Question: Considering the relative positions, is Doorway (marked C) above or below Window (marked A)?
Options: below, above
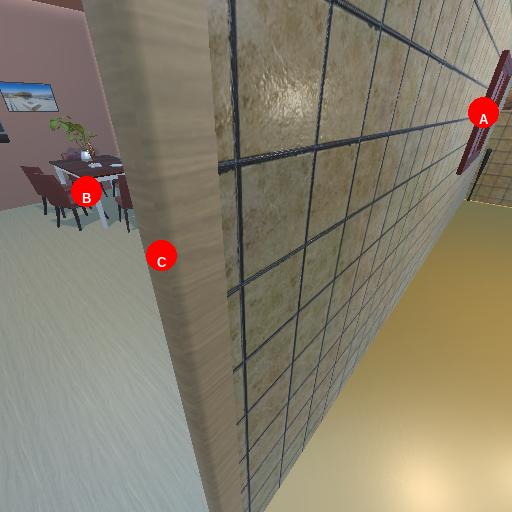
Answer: below